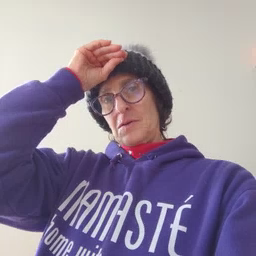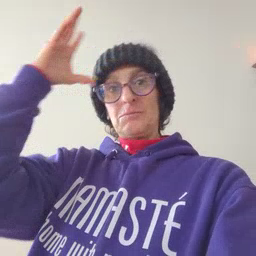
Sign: pretty